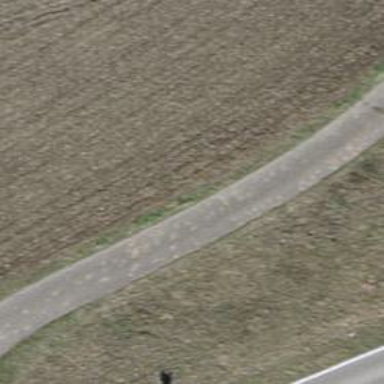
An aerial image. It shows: Well-maintained track road with grade 1 tracktype.